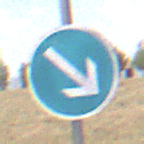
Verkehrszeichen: VorgeschriebeneVorbeifahrtRechts
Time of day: Midday
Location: Outdoor (Nature)
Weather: PartlyCloudy
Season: NotSpecified
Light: Natural